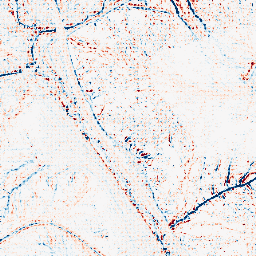
Category: edge_preserving
Decomposition family: median
Decomposition parameters: size: 5
Upsampling method: sinc_blackman
Upsampling parameters: scale: 8
kernel_size: 8
Upsampling scale: 8